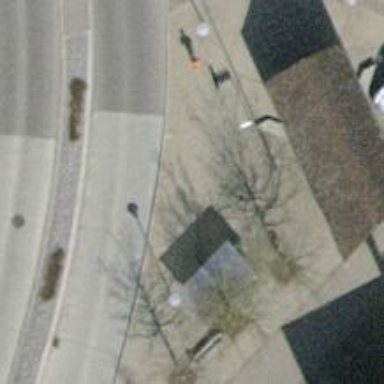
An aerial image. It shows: Platform road.